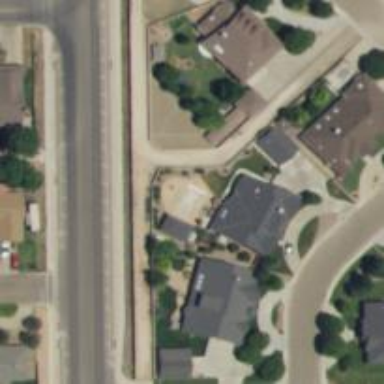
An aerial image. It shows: Alley classified as service road.